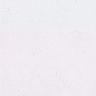
Metastatic tissue present: no